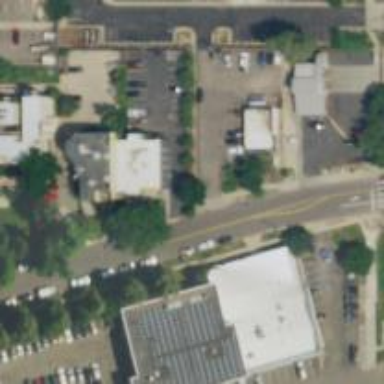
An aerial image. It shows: Retail building that houses car shop.